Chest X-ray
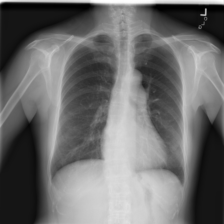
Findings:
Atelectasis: negative
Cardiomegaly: negative
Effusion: negative
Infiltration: negative
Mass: negative
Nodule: negative
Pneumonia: negative
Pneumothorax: negative
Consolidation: negative
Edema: negative
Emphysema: negative
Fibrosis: negative
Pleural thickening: negative
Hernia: negative